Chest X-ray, AP view. Patient: 74 years old, sex M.
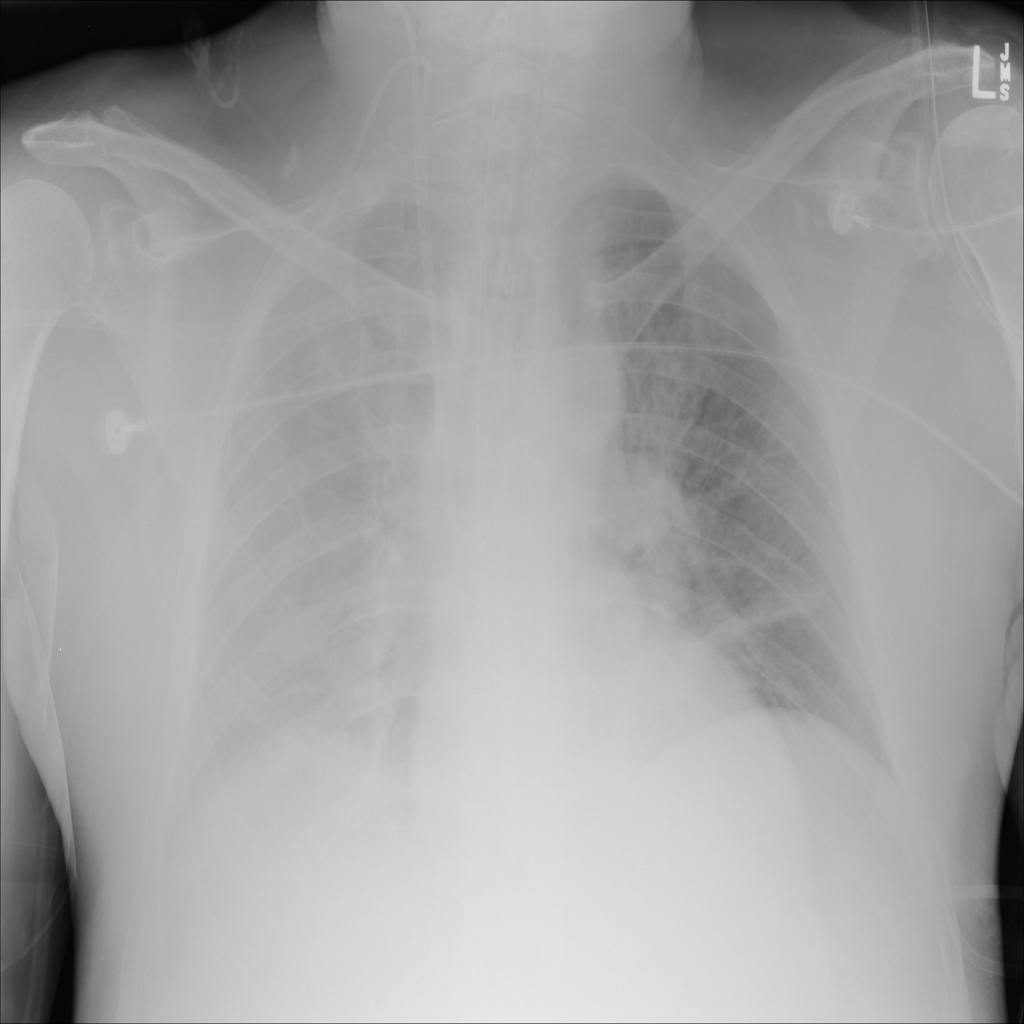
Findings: Atelectasis, Effusion, Infiltration, Mass, Nodule